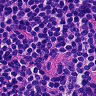
Metastatic tissue present: no